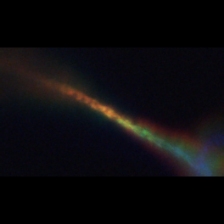
Taxon: Leptocylindrus
Group: Diatoms